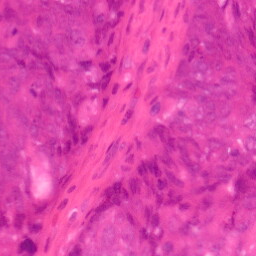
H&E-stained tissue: Colon